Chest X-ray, PA view. Patient: 65 years old, sex F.
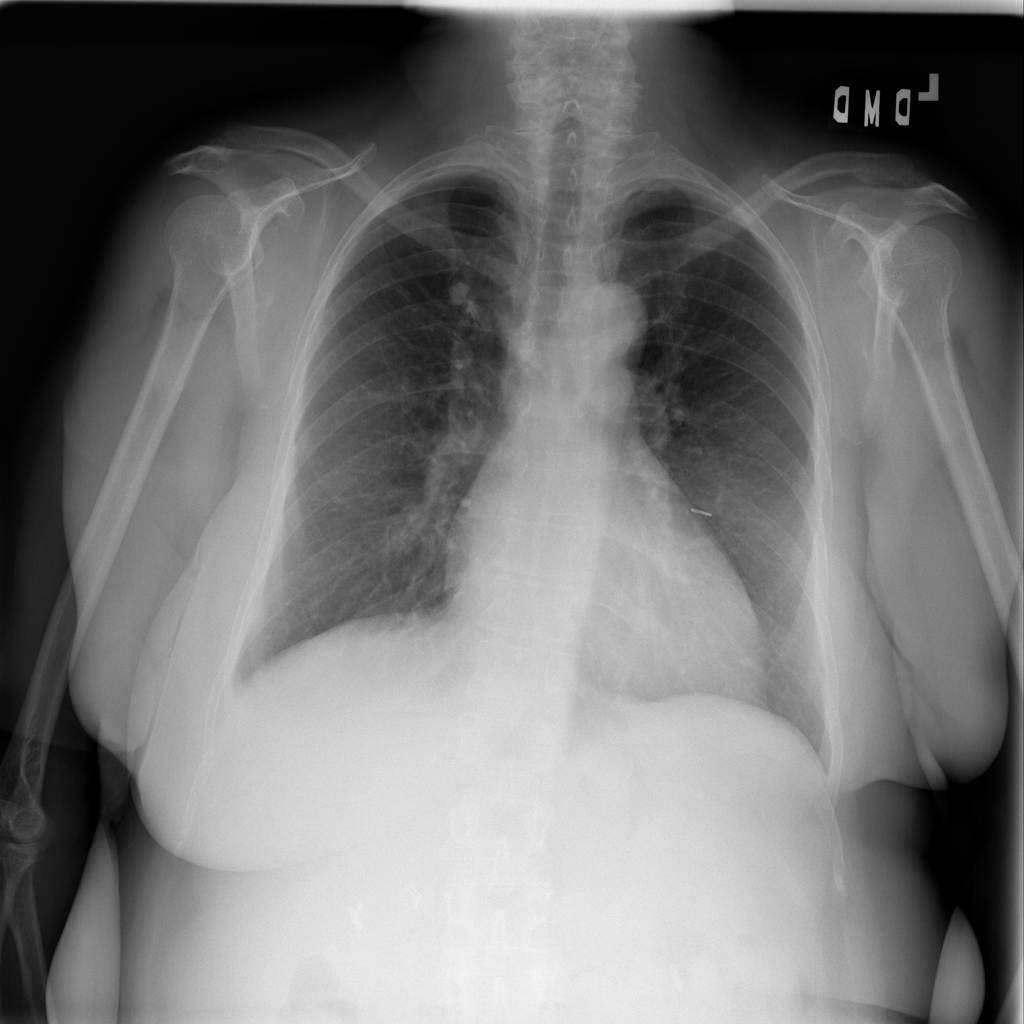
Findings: Nodule